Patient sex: M
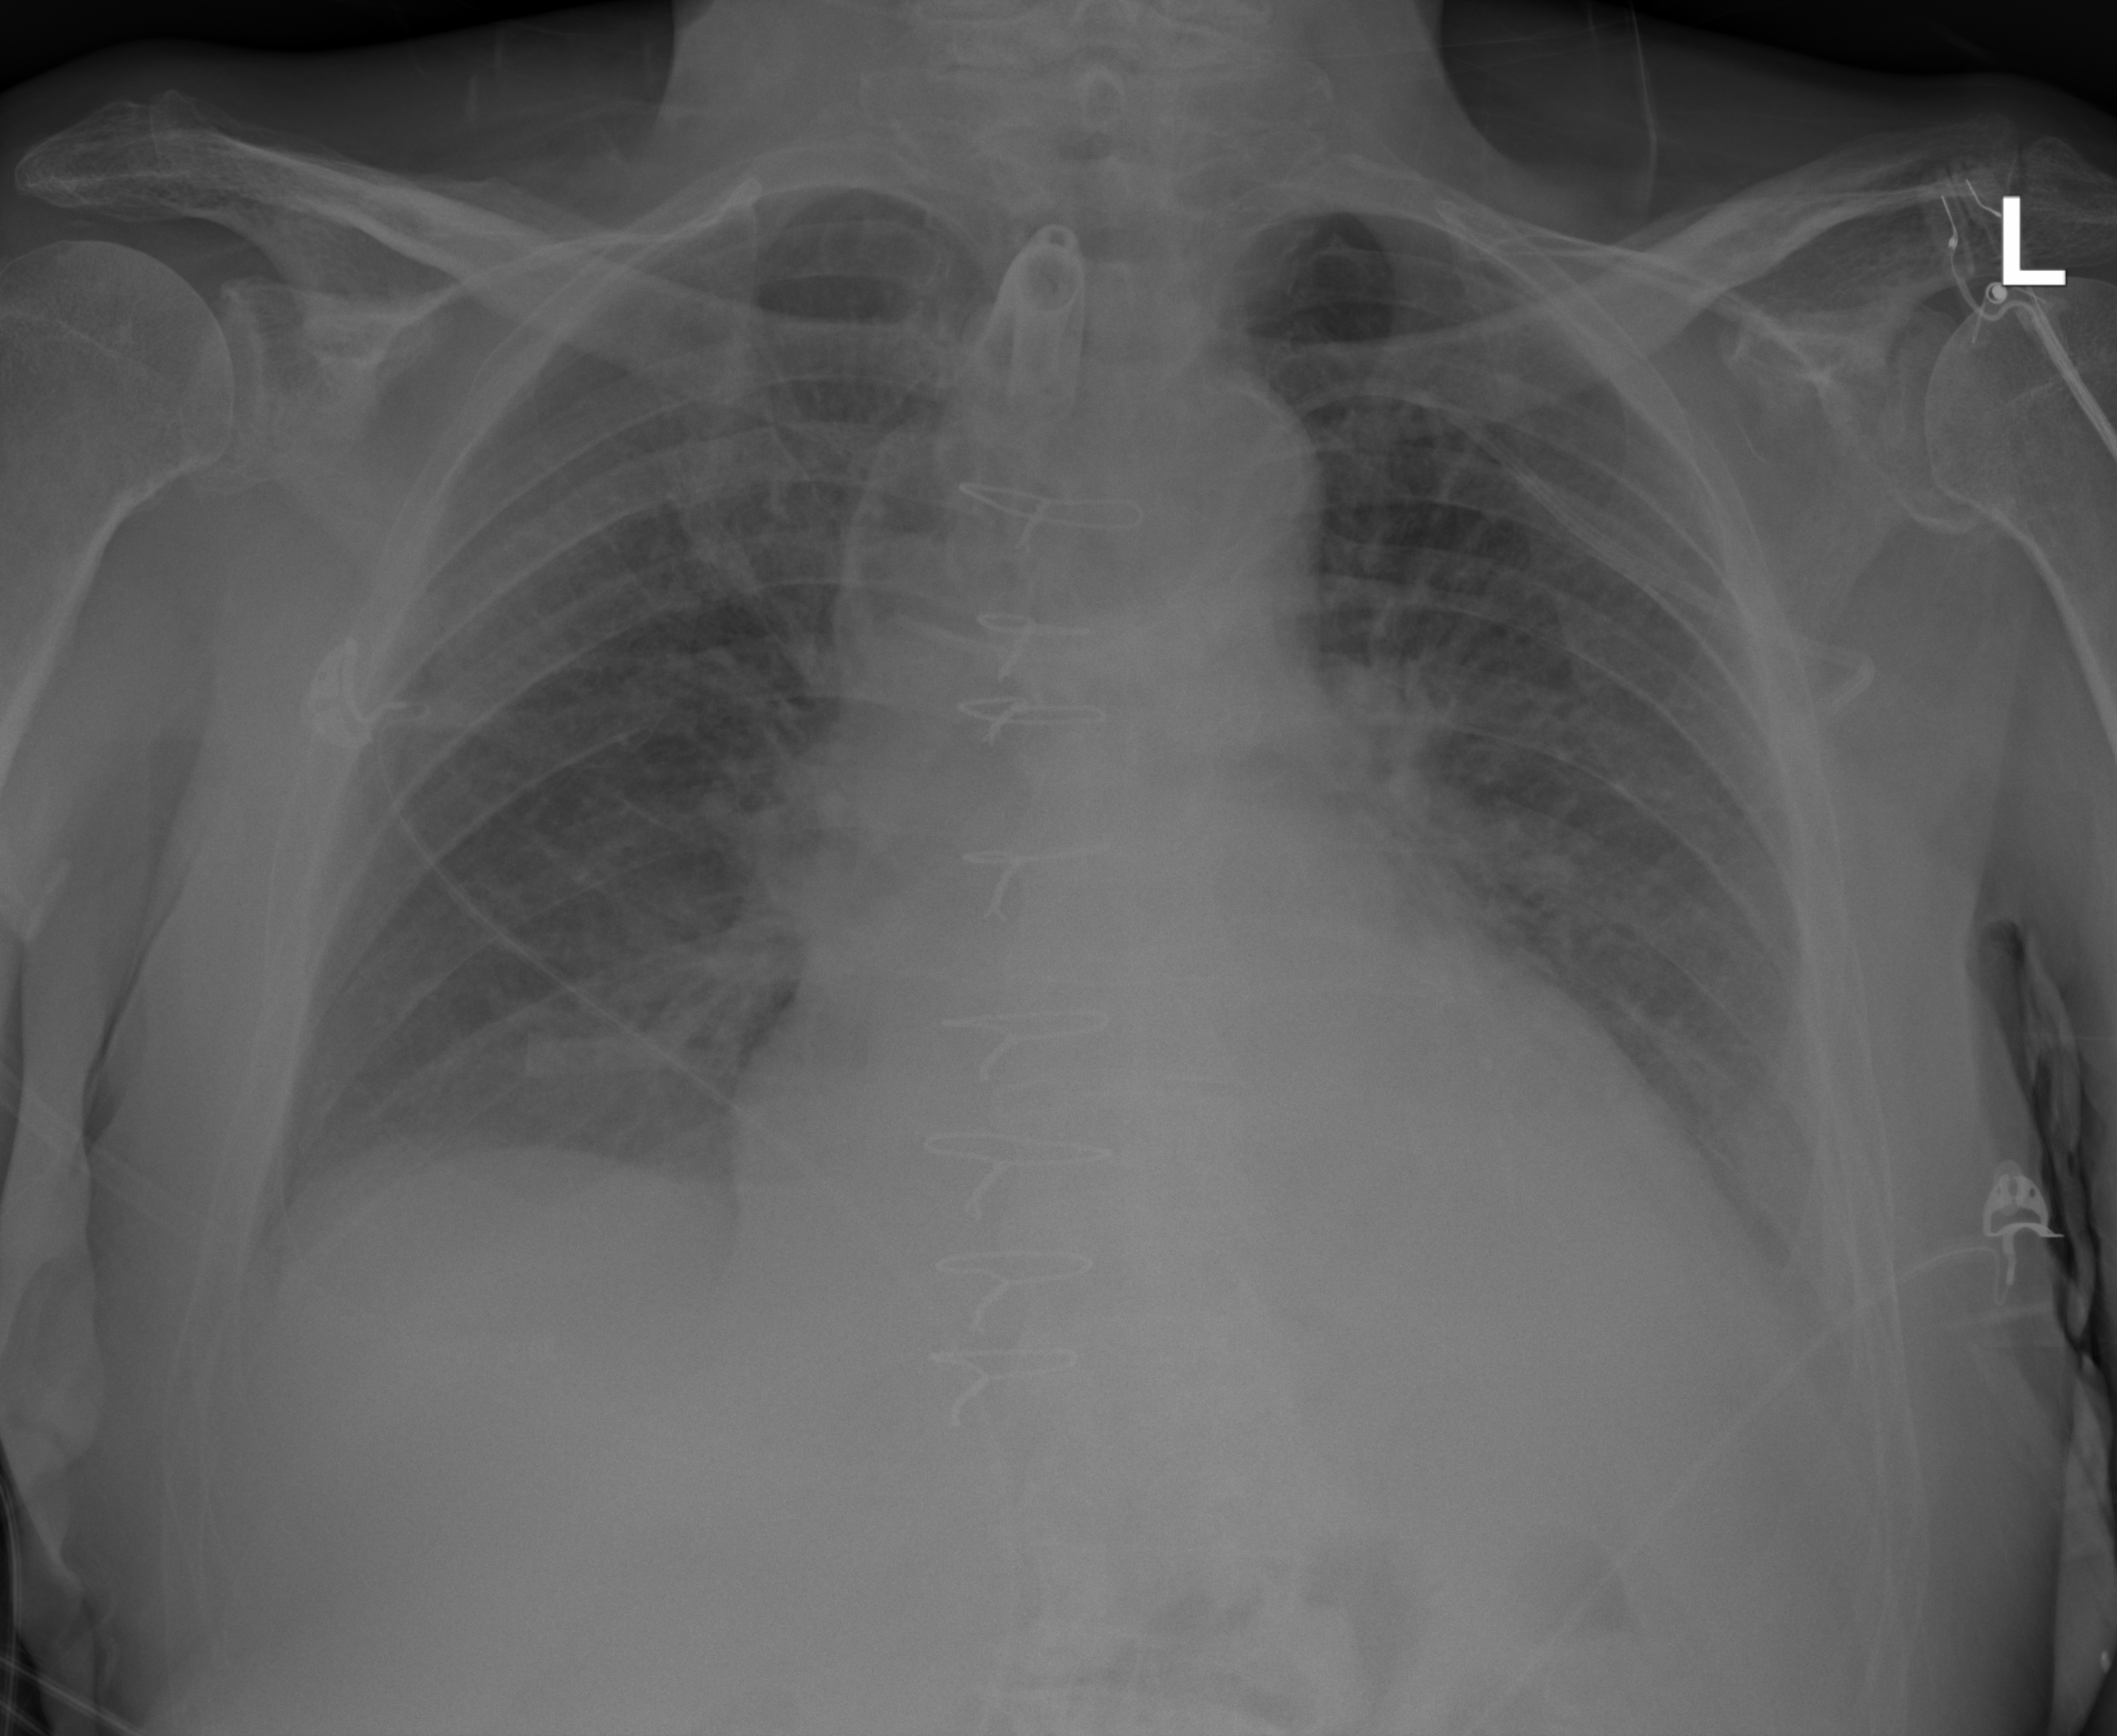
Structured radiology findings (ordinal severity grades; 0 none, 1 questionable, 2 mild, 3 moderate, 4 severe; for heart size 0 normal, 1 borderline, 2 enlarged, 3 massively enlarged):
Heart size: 2
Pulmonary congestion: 3
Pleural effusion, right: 2
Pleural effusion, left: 2
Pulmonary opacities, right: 2
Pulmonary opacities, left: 2
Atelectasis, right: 2
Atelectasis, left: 2